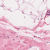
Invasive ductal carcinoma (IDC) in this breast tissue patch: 0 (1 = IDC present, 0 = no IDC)